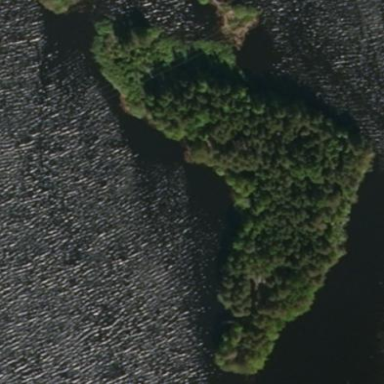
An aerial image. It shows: Island.